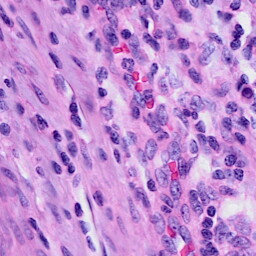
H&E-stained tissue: Cervix